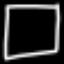
Label: square